Question: Does anyone know where to change the color of the matching tags in Netbeans? Attached is the screenshot to be easier to understand. H3 is highlighted, I want to change that background color.
Thanks

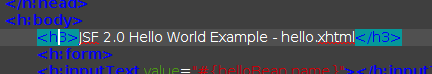
Answer: I believe the setting is the one you're looking for. As shown on the screenshot below: